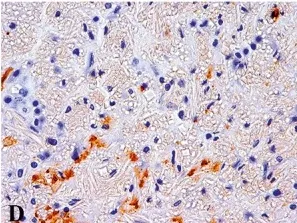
Whereas they are largely negative for GFAP. 20x).
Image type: pathology (immunostaining)